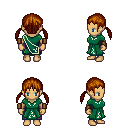
a pixel art fantasy rpg character, female body template, human, tanned skin, sash dress, magenta pants, brunette twin-tailed hairstyle, leather bracers, four views (front, back, left, right), 2x2 character sprite sheet, small pixel art, hard edges, no anti-aliasing